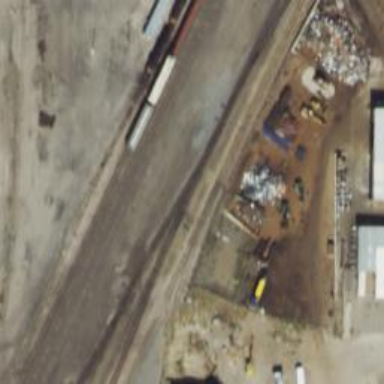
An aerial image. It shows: Railway siding for service.